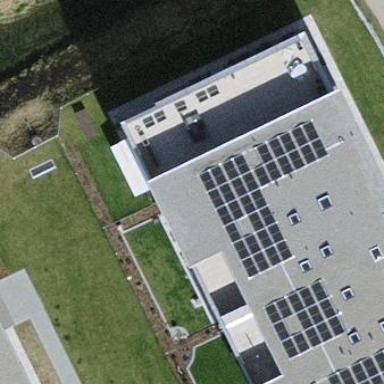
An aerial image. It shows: Solar power generator.